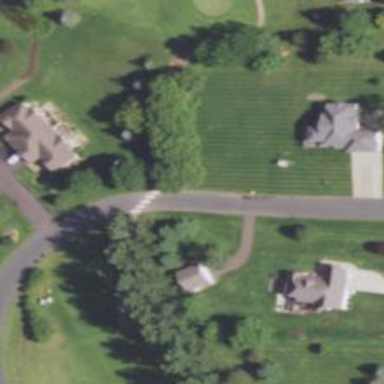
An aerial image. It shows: Service road designated as golf cart path.